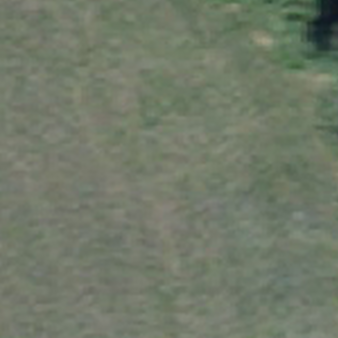
Label: other